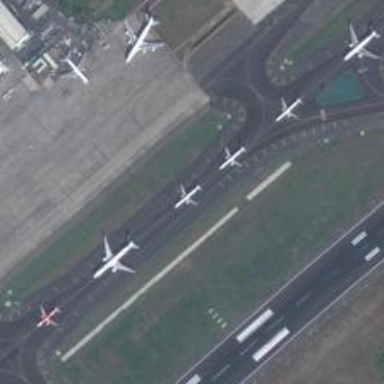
A number of aircraft are parked on a new runway, waiting to take off .